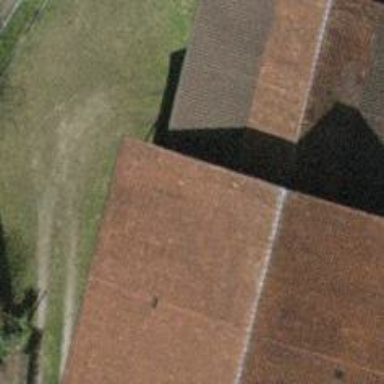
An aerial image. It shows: Farm auxiliary building with gabled roof.